Aerial crown-view tile of a tropical tree (Barro Colorado Island, Panama), acquired 20250915:
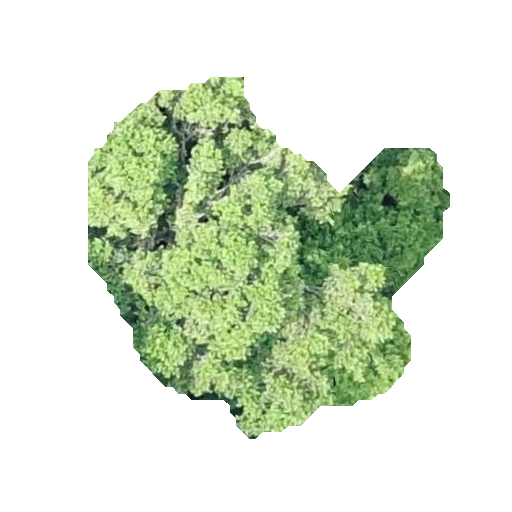
Species: Poulsenia armata
GBIF accepted scientific name: Poulsenia armata
Crown area: 122.653 m²